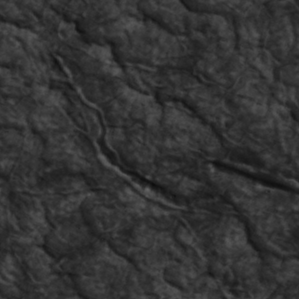
Label: non_frost